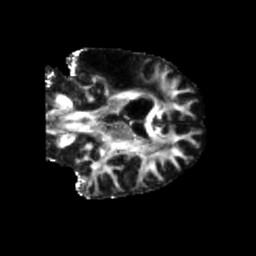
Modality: FA
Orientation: coronal
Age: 43
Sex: male
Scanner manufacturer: siemens
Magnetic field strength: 3 T
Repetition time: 5.25 s
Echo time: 0.08 s